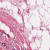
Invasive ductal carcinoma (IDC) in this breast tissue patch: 0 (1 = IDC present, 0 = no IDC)